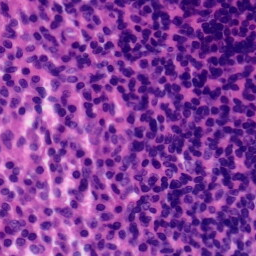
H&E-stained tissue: Tonsil